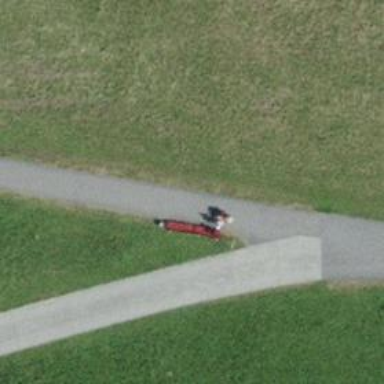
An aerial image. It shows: Red bench.